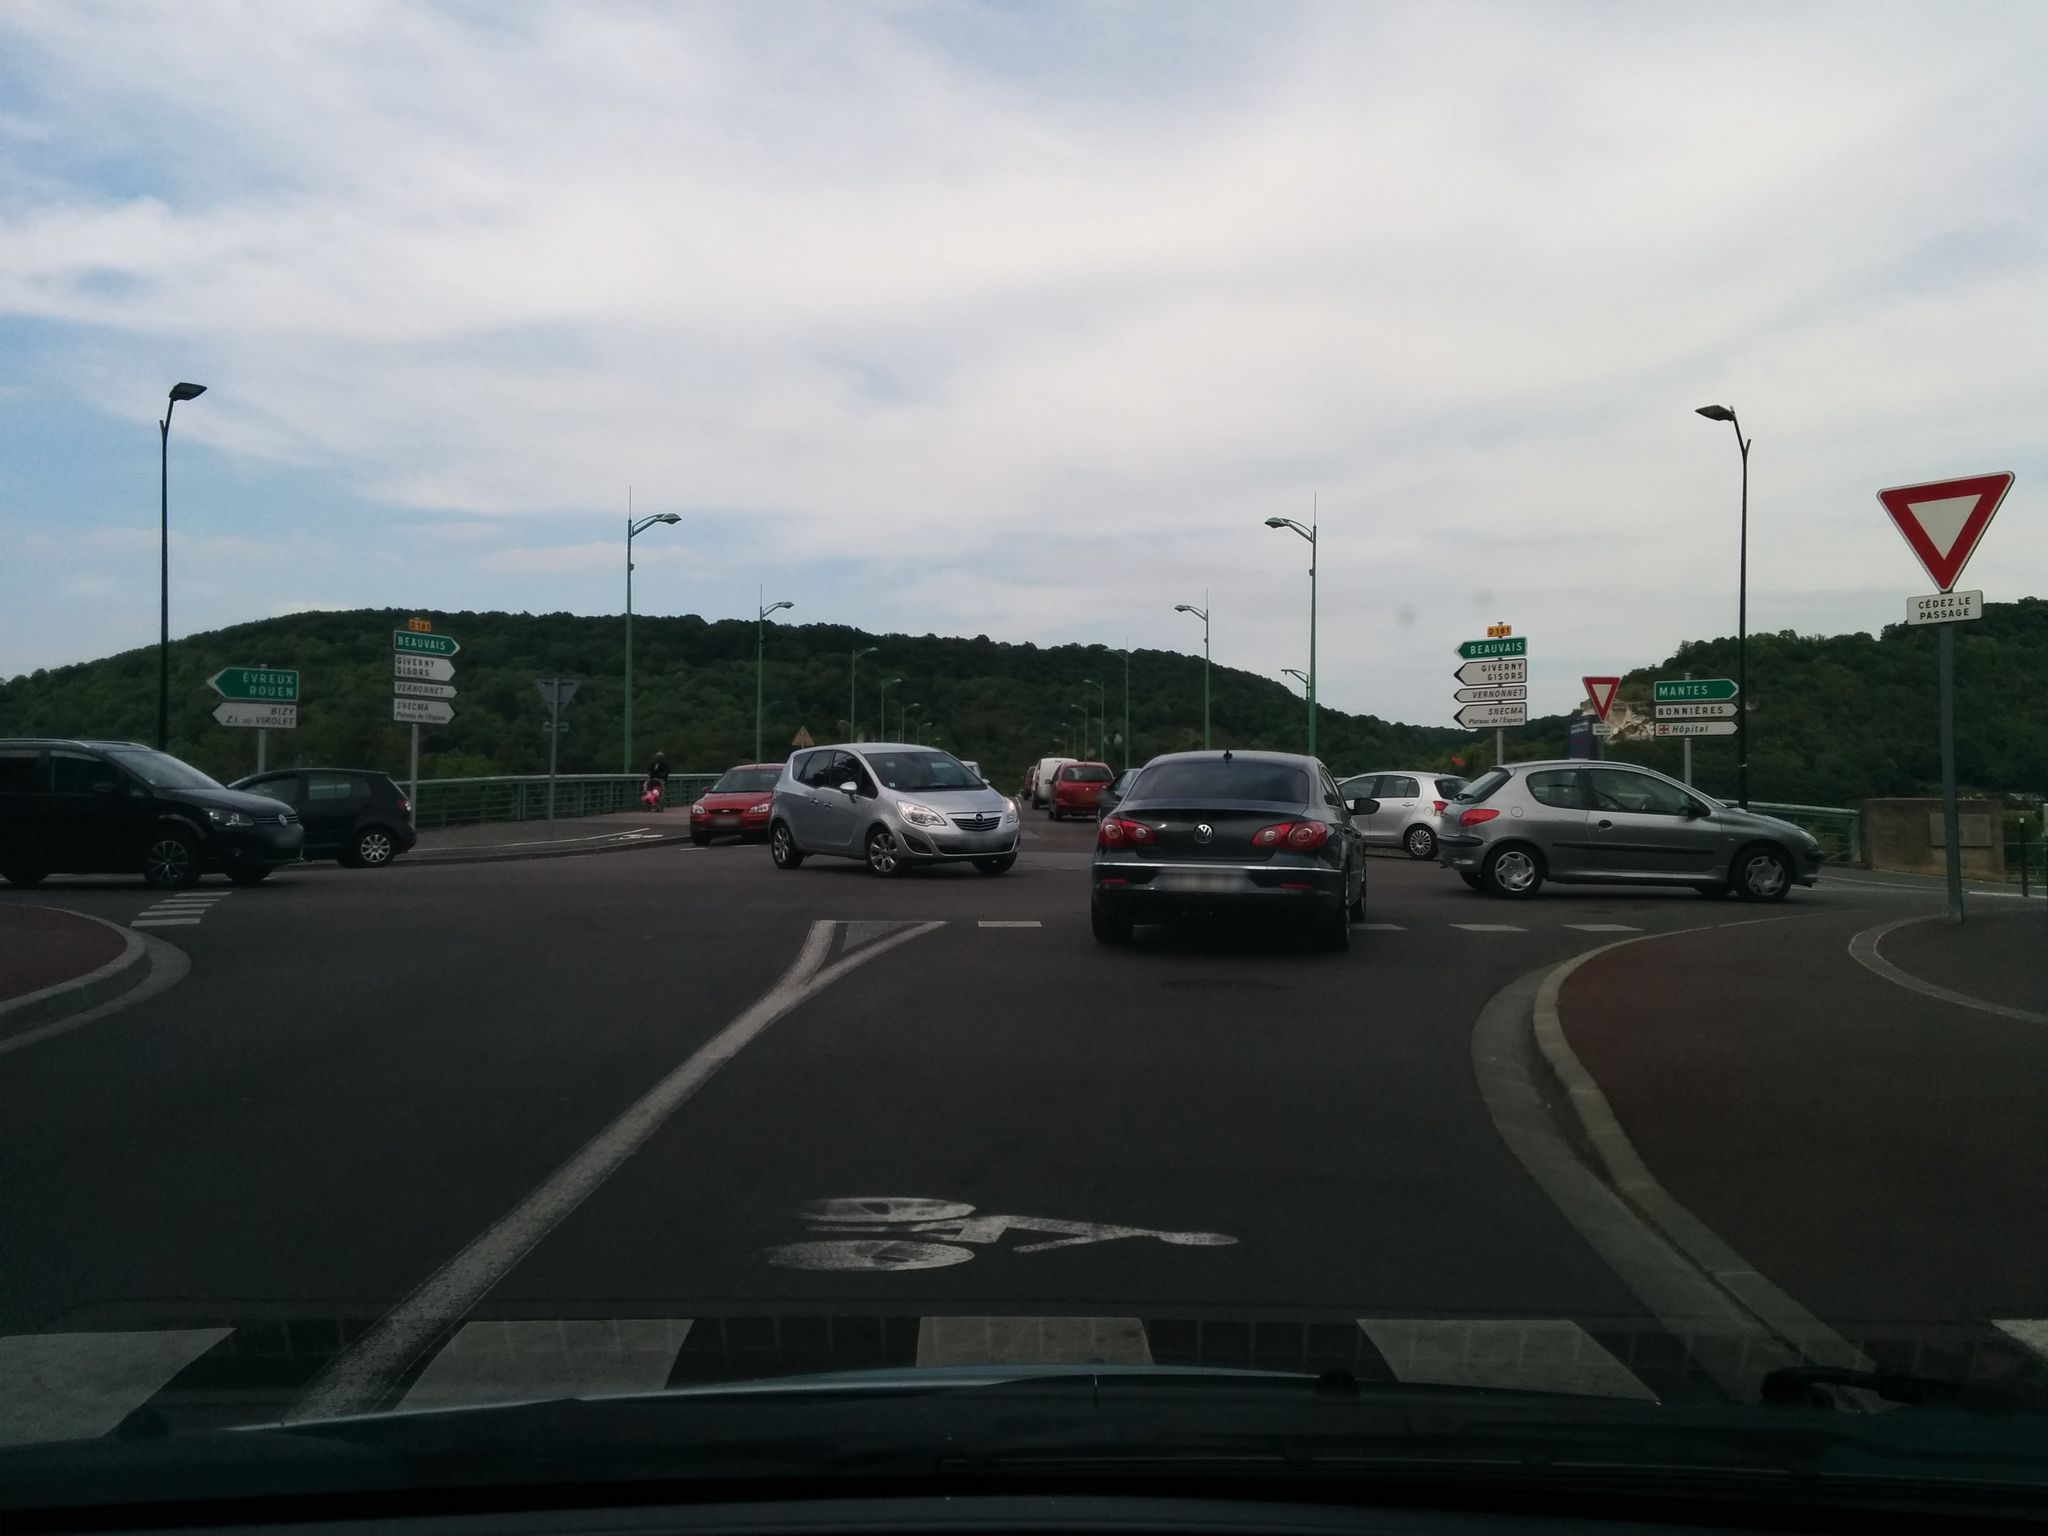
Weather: cloudy
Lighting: day
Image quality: good
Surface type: driving surface
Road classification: residential
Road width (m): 1.5
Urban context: dense urban cluster
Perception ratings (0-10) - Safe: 2.34, Lively: 7.35, Beautiful: 6.75, Boring: 2.01, Depressing: 3.77, Wealthy: 3.53